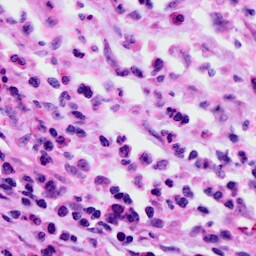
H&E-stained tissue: Cervix